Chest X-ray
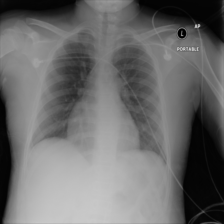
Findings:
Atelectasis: negative
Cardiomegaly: positive
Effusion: negative
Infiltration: negative
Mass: negative
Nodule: negative
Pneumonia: negative
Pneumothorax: negative
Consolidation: negative
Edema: negative
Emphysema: negative
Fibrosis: negative
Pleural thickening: negative
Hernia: negative